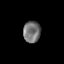
Tissue: skin
Cell type: Epithelial cells
Senescence score: 0.2429
Nuclear area (px): 365
Mean DAPI intensity: 114.436